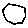
Label: hexagon